Question: I've run my css through a validator (nothing is wrong)
My header looks as following (with irrelevant pieces removed)
'''
<head>
<link href="https://fonts.googleapis.com/css2?family=Lato:wght@400&display=swap" rel="Stylesheet">
<title>Projekter</title>
<link rel="Stylesheet" href="Stylesheet.css">
</head>
'''
and my stylesheet is named Stylesheet.css in the following folder hierachy

What could possibly be wrong here?
Please do tell me if I'm missing giving some relevant information.
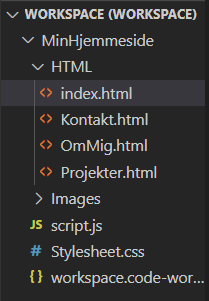
Answer: The stylesheet call path is invalid.
The index.html file is in the HTML folder and Stylesheet.css is outside the HTML folder.
Please correct it as follows.
'''
<link rel="stylesheet" href="../Stylesheet.css">
'''
Chrome DevTools makes it easier to determine the cause.